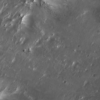
Label: not_dusty